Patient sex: M
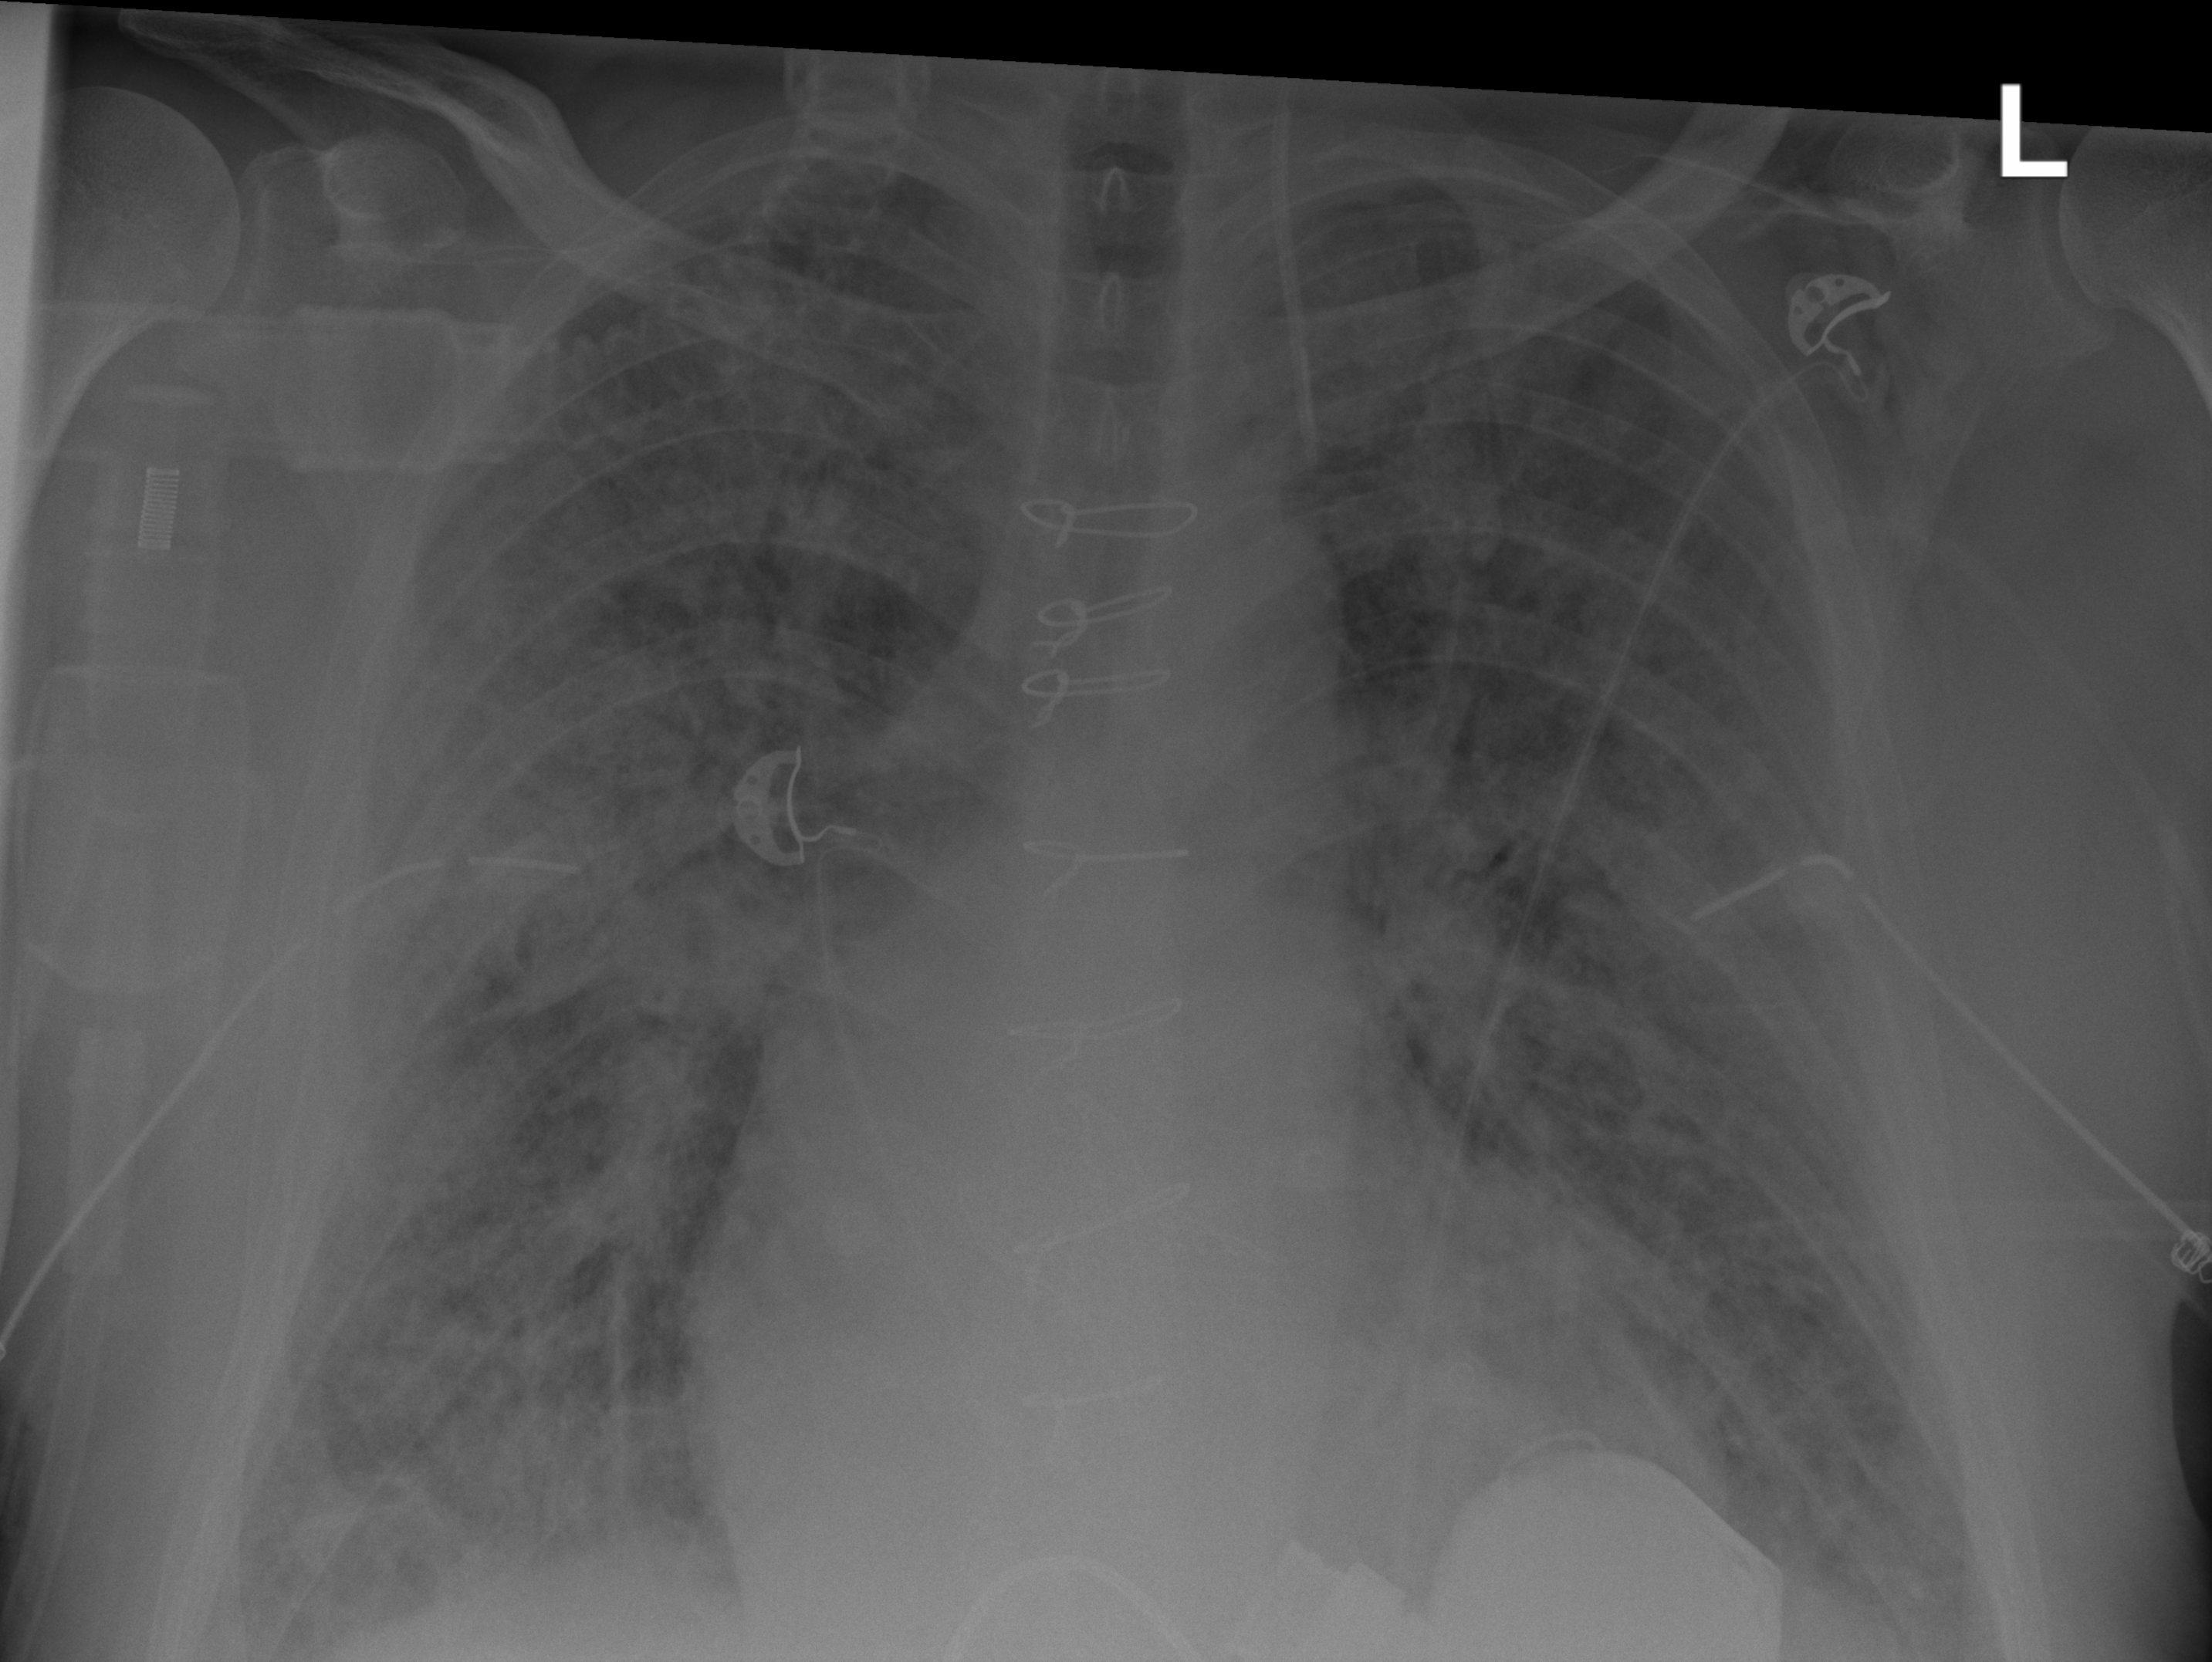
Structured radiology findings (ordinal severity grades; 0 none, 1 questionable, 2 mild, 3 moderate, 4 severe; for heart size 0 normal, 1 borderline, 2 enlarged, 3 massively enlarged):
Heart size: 2
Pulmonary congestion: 3
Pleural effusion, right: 0
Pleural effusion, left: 2
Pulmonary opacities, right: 3
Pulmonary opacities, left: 3
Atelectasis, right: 0
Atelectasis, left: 2